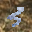
Label: 3